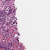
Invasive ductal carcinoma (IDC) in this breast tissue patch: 0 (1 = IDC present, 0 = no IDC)